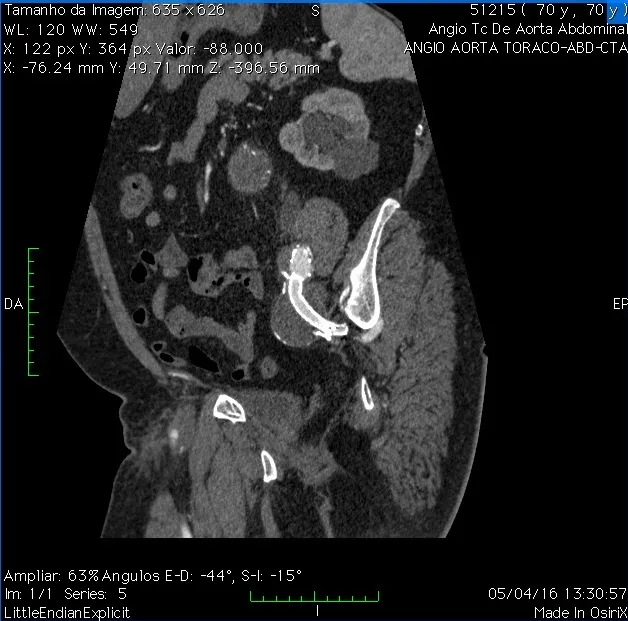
Angiotomografia de controle em conte sagital mostrando a exclusao do aneurisma da arteria iliaca interna esquerda e manutencao da perviedade do ramo iliaco.
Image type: radiology (ct)